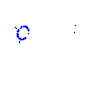
Particle: proton